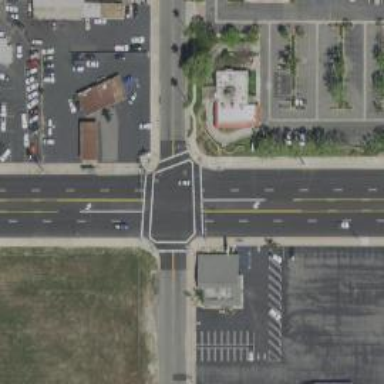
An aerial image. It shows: Marked road crossing.